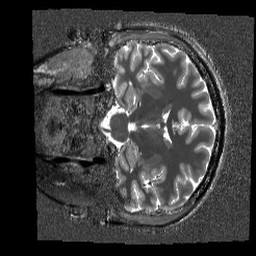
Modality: T1w
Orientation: coronal